Question: Iam trying to use Format-Table to print some process data. I started with testing the output directly in the shell. Something along the lines of (Get-Process is just a substitute for my data):
'''
Get-Process | Format-Table ProcessName, Id
'''
The problem is that the first column has some larger cells and i needed to set up some formatting like this:
'''
$tableFormat = @{Expression={$_.ProcessName}; width=70}, @{Expression={$_.Handles}};
Get-Process | Format-Table $tableFormat
'''
In both cases, the output looked fine inside the shell. This is an example with $tableFormat:
'''
DeviceDisplayObjectProvider 240
dllhost 198
dwm 78
explorer 1077
explorer 599
fpassist 61
Idle 0
inetinfo 409
InetMgr 314
lsass 1132
lsm 167
mqsvc 235
msdtc 152
MsDtsSrvr 165
notepad++ 249
Opc.Ua.ComServerWrapper 526
Opc.Ua.DiscoveryServer 530
OpcEnum 85
OPCSim 204
pageant 111
powershell 489
powershell_ise 442
PresentationFontCache 151
procexp 183
PROCEXP64 373
ReportingServicesService 693
services 302
smss 30
SMSvcHost 298
SMSvcHost 151
'''
When i attempt to print the table to the default printer like this
'''
...
Get-Process | Format-Table $tableFormat | lp
'''
The result has broken columns (taken from a pdf printer, real output looks the same):

Other things I've tried so far:
- -
This problem be related to my previous question, when i still tried to manually format the table with tabs.
See: <URL>
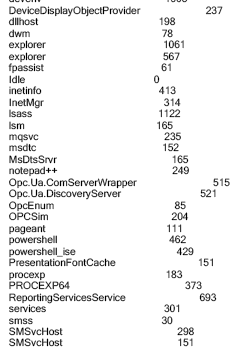
Answer: At first glance, this looks like a font problem. It may or may not be, but it's at least worth checking this out. In some fonts, all characters are the same width. In others, each character may have a unique width.
The console interface to powershell typically uses a fixed width font. The formatting you get from format-table may assume that all characters are the same width. If you print it on a printer with a variable width font, you'll get output like what you have shown us.
You may be able to check this out by somehow specifying to your printer that a fixed width font is to be used. "Courier" is one such font. I can't tell you how to do that in your case, because I don't know the particulars.
If my guess is on target, then specifying a fixed width font should make the columns look aligned again.
Another thing to check out is where the tab stops are set.